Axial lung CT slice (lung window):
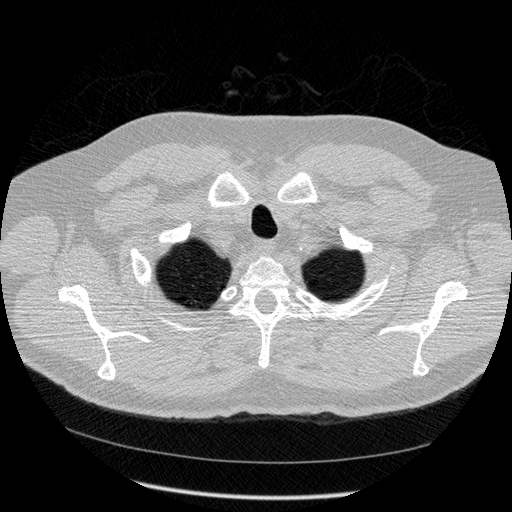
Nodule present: no